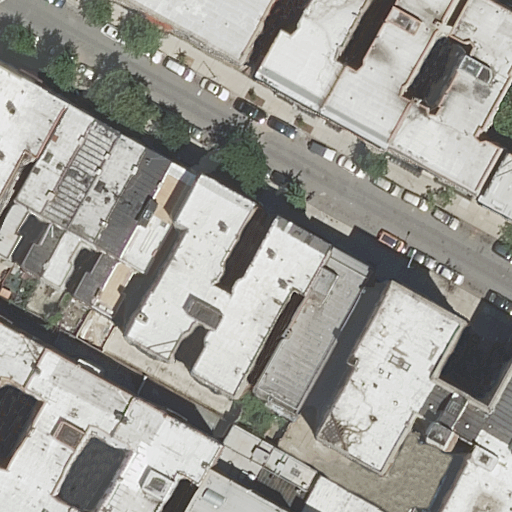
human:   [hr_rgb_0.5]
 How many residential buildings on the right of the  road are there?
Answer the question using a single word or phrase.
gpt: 6

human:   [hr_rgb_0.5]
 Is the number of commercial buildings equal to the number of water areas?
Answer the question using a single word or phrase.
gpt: yes

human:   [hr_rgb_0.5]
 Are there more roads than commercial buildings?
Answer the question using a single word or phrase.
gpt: yes

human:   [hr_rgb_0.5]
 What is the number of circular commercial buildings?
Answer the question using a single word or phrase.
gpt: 0

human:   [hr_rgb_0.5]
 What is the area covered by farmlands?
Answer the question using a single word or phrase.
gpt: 0m2

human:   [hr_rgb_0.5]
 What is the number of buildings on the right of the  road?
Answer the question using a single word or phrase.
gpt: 6

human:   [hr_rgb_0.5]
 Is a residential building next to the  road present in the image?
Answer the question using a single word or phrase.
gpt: yes

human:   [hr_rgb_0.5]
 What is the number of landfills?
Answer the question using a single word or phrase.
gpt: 0

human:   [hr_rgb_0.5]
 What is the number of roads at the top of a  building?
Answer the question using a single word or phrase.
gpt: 1

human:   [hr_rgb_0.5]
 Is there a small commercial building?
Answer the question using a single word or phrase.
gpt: no

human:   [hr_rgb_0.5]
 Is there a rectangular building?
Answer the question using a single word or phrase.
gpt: yes

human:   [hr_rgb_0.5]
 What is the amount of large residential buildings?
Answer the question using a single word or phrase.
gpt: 1

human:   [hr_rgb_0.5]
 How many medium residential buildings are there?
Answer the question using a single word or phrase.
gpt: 13

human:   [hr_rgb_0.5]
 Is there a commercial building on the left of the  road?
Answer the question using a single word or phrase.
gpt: no

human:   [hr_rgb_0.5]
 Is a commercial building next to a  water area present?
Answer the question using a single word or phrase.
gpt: no

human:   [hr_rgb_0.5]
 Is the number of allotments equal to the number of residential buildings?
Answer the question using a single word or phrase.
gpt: no

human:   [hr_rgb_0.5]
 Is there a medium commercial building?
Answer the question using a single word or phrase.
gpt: no

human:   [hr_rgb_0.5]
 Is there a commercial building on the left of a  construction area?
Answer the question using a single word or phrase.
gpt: no

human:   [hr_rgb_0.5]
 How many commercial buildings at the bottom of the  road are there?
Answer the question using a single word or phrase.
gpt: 0

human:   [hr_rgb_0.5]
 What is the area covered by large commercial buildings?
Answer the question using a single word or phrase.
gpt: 0m2

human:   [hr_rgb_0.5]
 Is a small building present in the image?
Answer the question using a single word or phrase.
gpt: yes

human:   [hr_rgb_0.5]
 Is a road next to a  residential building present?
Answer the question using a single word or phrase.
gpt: yes

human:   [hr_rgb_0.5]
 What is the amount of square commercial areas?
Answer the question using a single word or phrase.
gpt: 0

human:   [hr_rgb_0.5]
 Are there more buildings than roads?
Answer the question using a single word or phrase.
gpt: yes

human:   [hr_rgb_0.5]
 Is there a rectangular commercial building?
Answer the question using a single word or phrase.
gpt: no

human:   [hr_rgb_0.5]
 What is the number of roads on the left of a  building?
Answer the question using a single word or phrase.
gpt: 1

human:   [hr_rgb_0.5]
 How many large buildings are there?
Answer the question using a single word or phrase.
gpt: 1

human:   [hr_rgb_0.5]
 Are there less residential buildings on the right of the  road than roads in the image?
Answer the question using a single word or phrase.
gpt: no

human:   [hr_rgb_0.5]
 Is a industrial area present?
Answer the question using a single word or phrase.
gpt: no

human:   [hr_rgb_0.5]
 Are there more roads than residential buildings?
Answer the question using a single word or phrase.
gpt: no

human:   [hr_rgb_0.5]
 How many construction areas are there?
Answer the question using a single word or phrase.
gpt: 0

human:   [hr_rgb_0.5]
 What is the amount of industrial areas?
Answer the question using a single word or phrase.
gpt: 0

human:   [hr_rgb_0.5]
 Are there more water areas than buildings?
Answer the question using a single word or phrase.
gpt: no

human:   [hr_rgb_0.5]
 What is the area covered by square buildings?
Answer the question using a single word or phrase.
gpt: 0m2

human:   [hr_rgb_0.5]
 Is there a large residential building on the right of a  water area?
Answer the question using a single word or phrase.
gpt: no

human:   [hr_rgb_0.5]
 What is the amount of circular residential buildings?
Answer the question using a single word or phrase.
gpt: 0